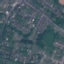
Land use / land cover: Residential